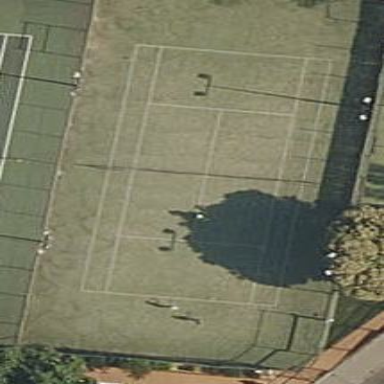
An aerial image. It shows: Tennis court on the leisure land pitch.